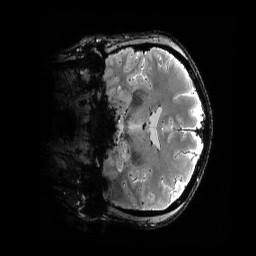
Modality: T2starw
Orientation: coronal
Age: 30
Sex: male
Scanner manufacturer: siemens
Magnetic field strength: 6.98 T
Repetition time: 4.91 s
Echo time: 0.016 s